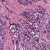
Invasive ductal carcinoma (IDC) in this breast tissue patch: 1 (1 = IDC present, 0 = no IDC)